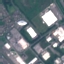
Land use / land cover class: Industrial